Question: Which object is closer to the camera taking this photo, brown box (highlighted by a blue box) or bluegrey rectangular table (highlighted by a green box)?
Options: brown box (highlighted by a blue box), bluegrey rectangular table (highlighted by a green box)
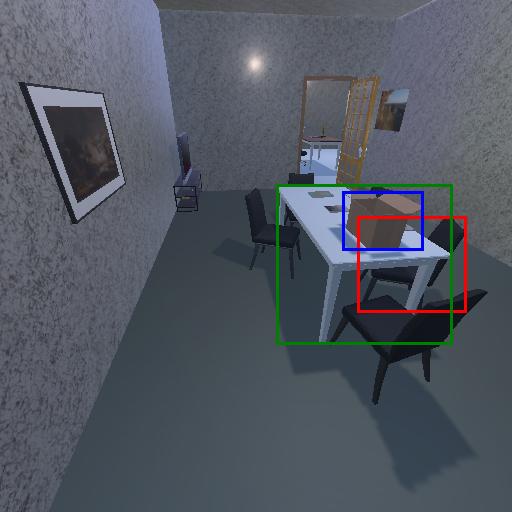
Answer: brown box (highlighted by a blue box)